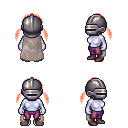
a pixel art fantasy rpg character, female body template, dark elf, purple skin, gray cape, magenta pants, red twin-tailed hairstyle, metal helm, maroon shoes, four views (front, back, left, right), 2x2 character sprite sheet, small pixel art, hard edges, no anti-aliasing